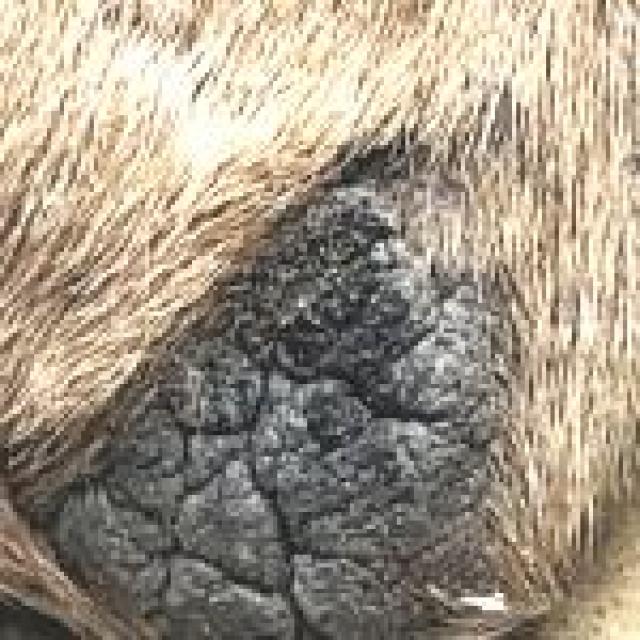
Canine fungal skin infection — characterized by alopecia, scaling, crusting, and circular lesions. Common agents include Malassezia and Candida species.